Interaction volume radius: 5 \u00c5
Interaction volume height: 45 \u00c5
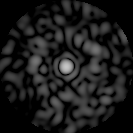
Disorder parameter: 0.8214